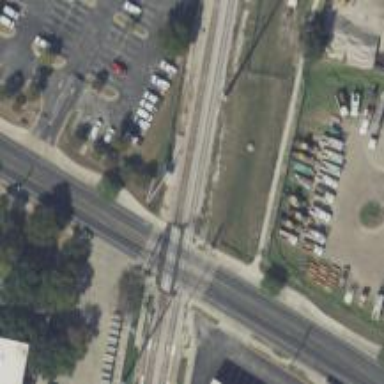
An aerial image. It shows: Railway crossing with lights.